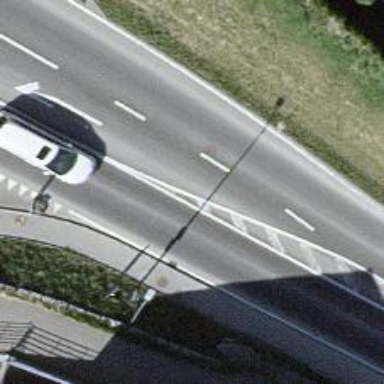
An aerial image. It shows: Secondary road with asphalt surface.